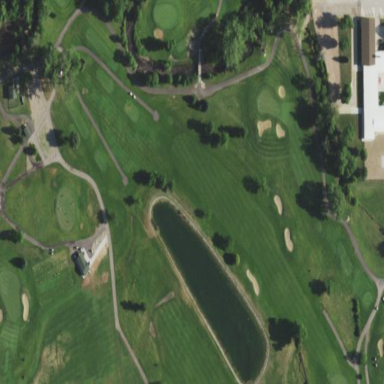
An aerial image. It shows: Golf fairway surrounded by grass.